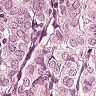
Metastatic tissue present: yes